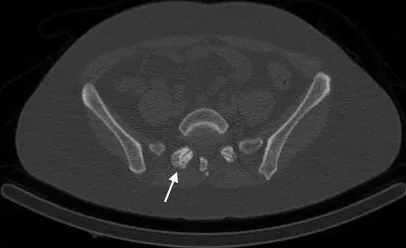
CT image from SPECT/CT demonstrating marked degenerative arthrosis at right L5/S1 facet (white arrow).
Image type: radiology (ct)